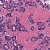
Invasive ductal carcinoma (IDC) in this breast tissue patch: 1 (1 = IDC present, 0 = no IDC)